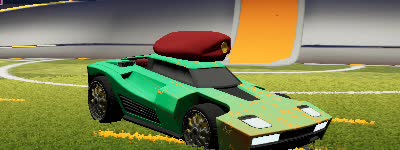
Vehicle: breakout